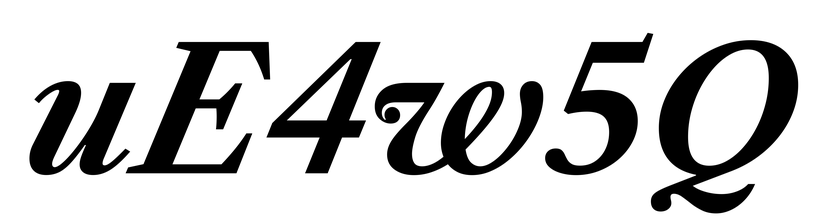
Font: LibreCaslonText-Italic_Bold_Italic